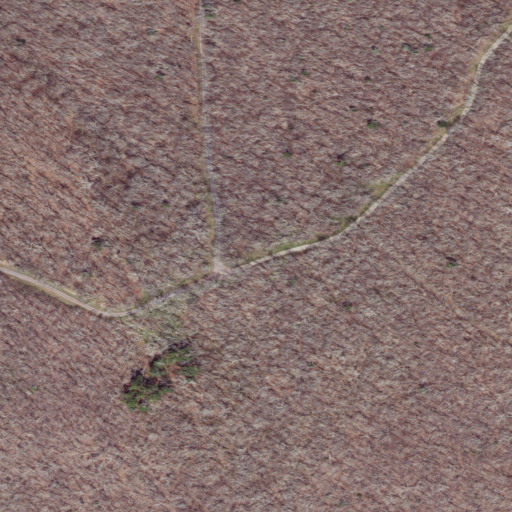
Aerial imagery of gap in Virginia named Big Horse Gap containing deciduous forest, open development, grassland, low intensity development, and mixed forest